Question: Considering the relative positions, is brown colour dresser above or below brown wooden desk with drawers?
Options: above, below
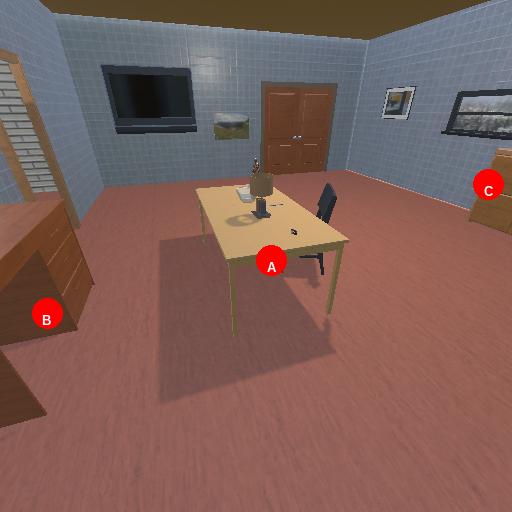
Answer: above